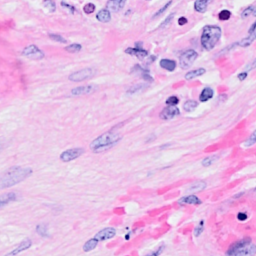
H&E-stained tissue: Breast